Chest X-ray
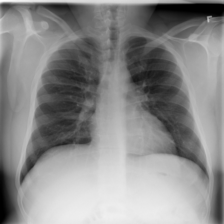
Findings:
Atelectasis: negative
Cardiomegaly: negative
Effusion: negative
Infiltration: negative
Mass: negative
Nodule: negative
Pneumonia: negative
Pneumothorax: negative
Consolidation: negative
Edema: negative
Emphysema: negative
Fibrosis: negative
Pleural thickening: negative
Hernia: negative